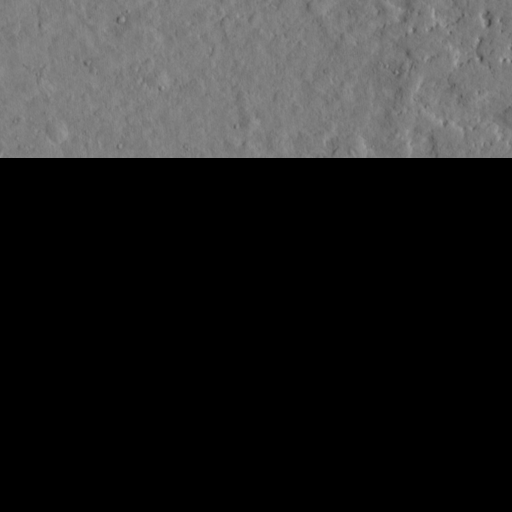
Classes present: Background